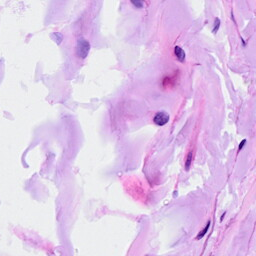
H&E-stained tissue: Ovarian